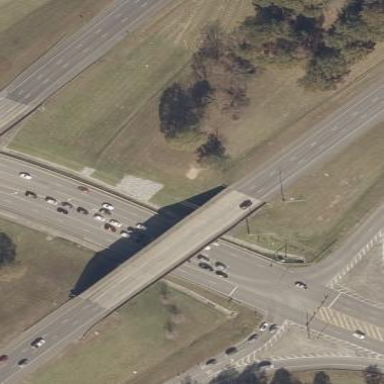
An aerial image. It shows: Bridge with beam structure.